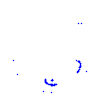
Particle: proton